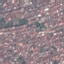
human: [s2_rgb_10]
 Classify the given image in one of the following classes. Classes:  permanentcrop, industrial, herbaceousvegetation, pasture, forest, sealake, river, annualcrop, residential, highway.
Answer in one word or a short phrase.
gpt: Residential